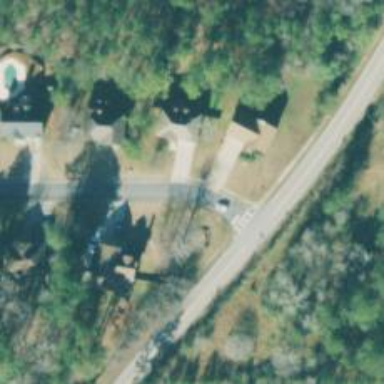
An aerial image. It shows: Asphalt road in residential area.